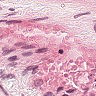
Metastatic tissue present: no